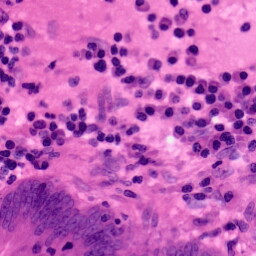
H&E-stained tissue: Colon